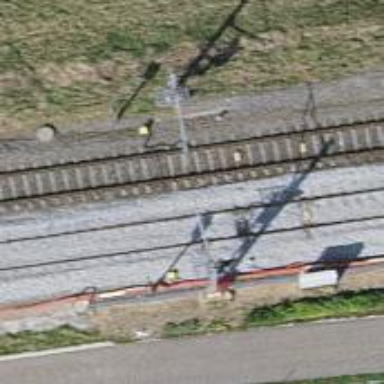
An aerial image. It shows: Railway signal.